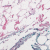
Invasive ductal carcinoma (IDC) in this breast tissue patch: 0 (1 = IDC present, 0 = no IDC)